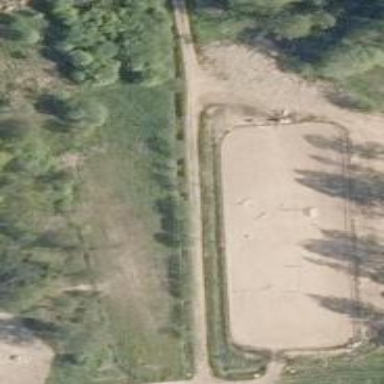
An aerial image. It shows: Equestrian pitch for leisure land activities.